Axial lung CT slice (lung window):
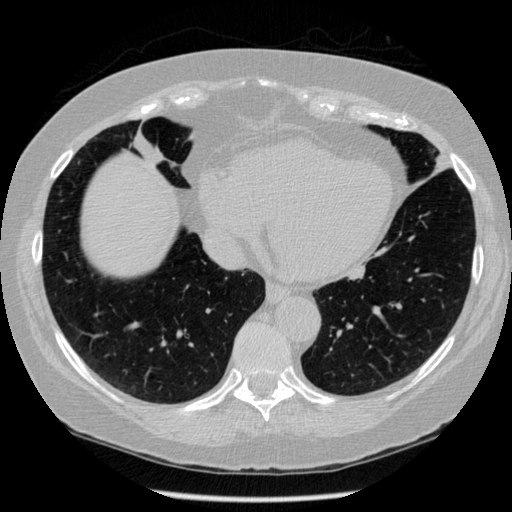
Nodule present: no